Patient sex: F
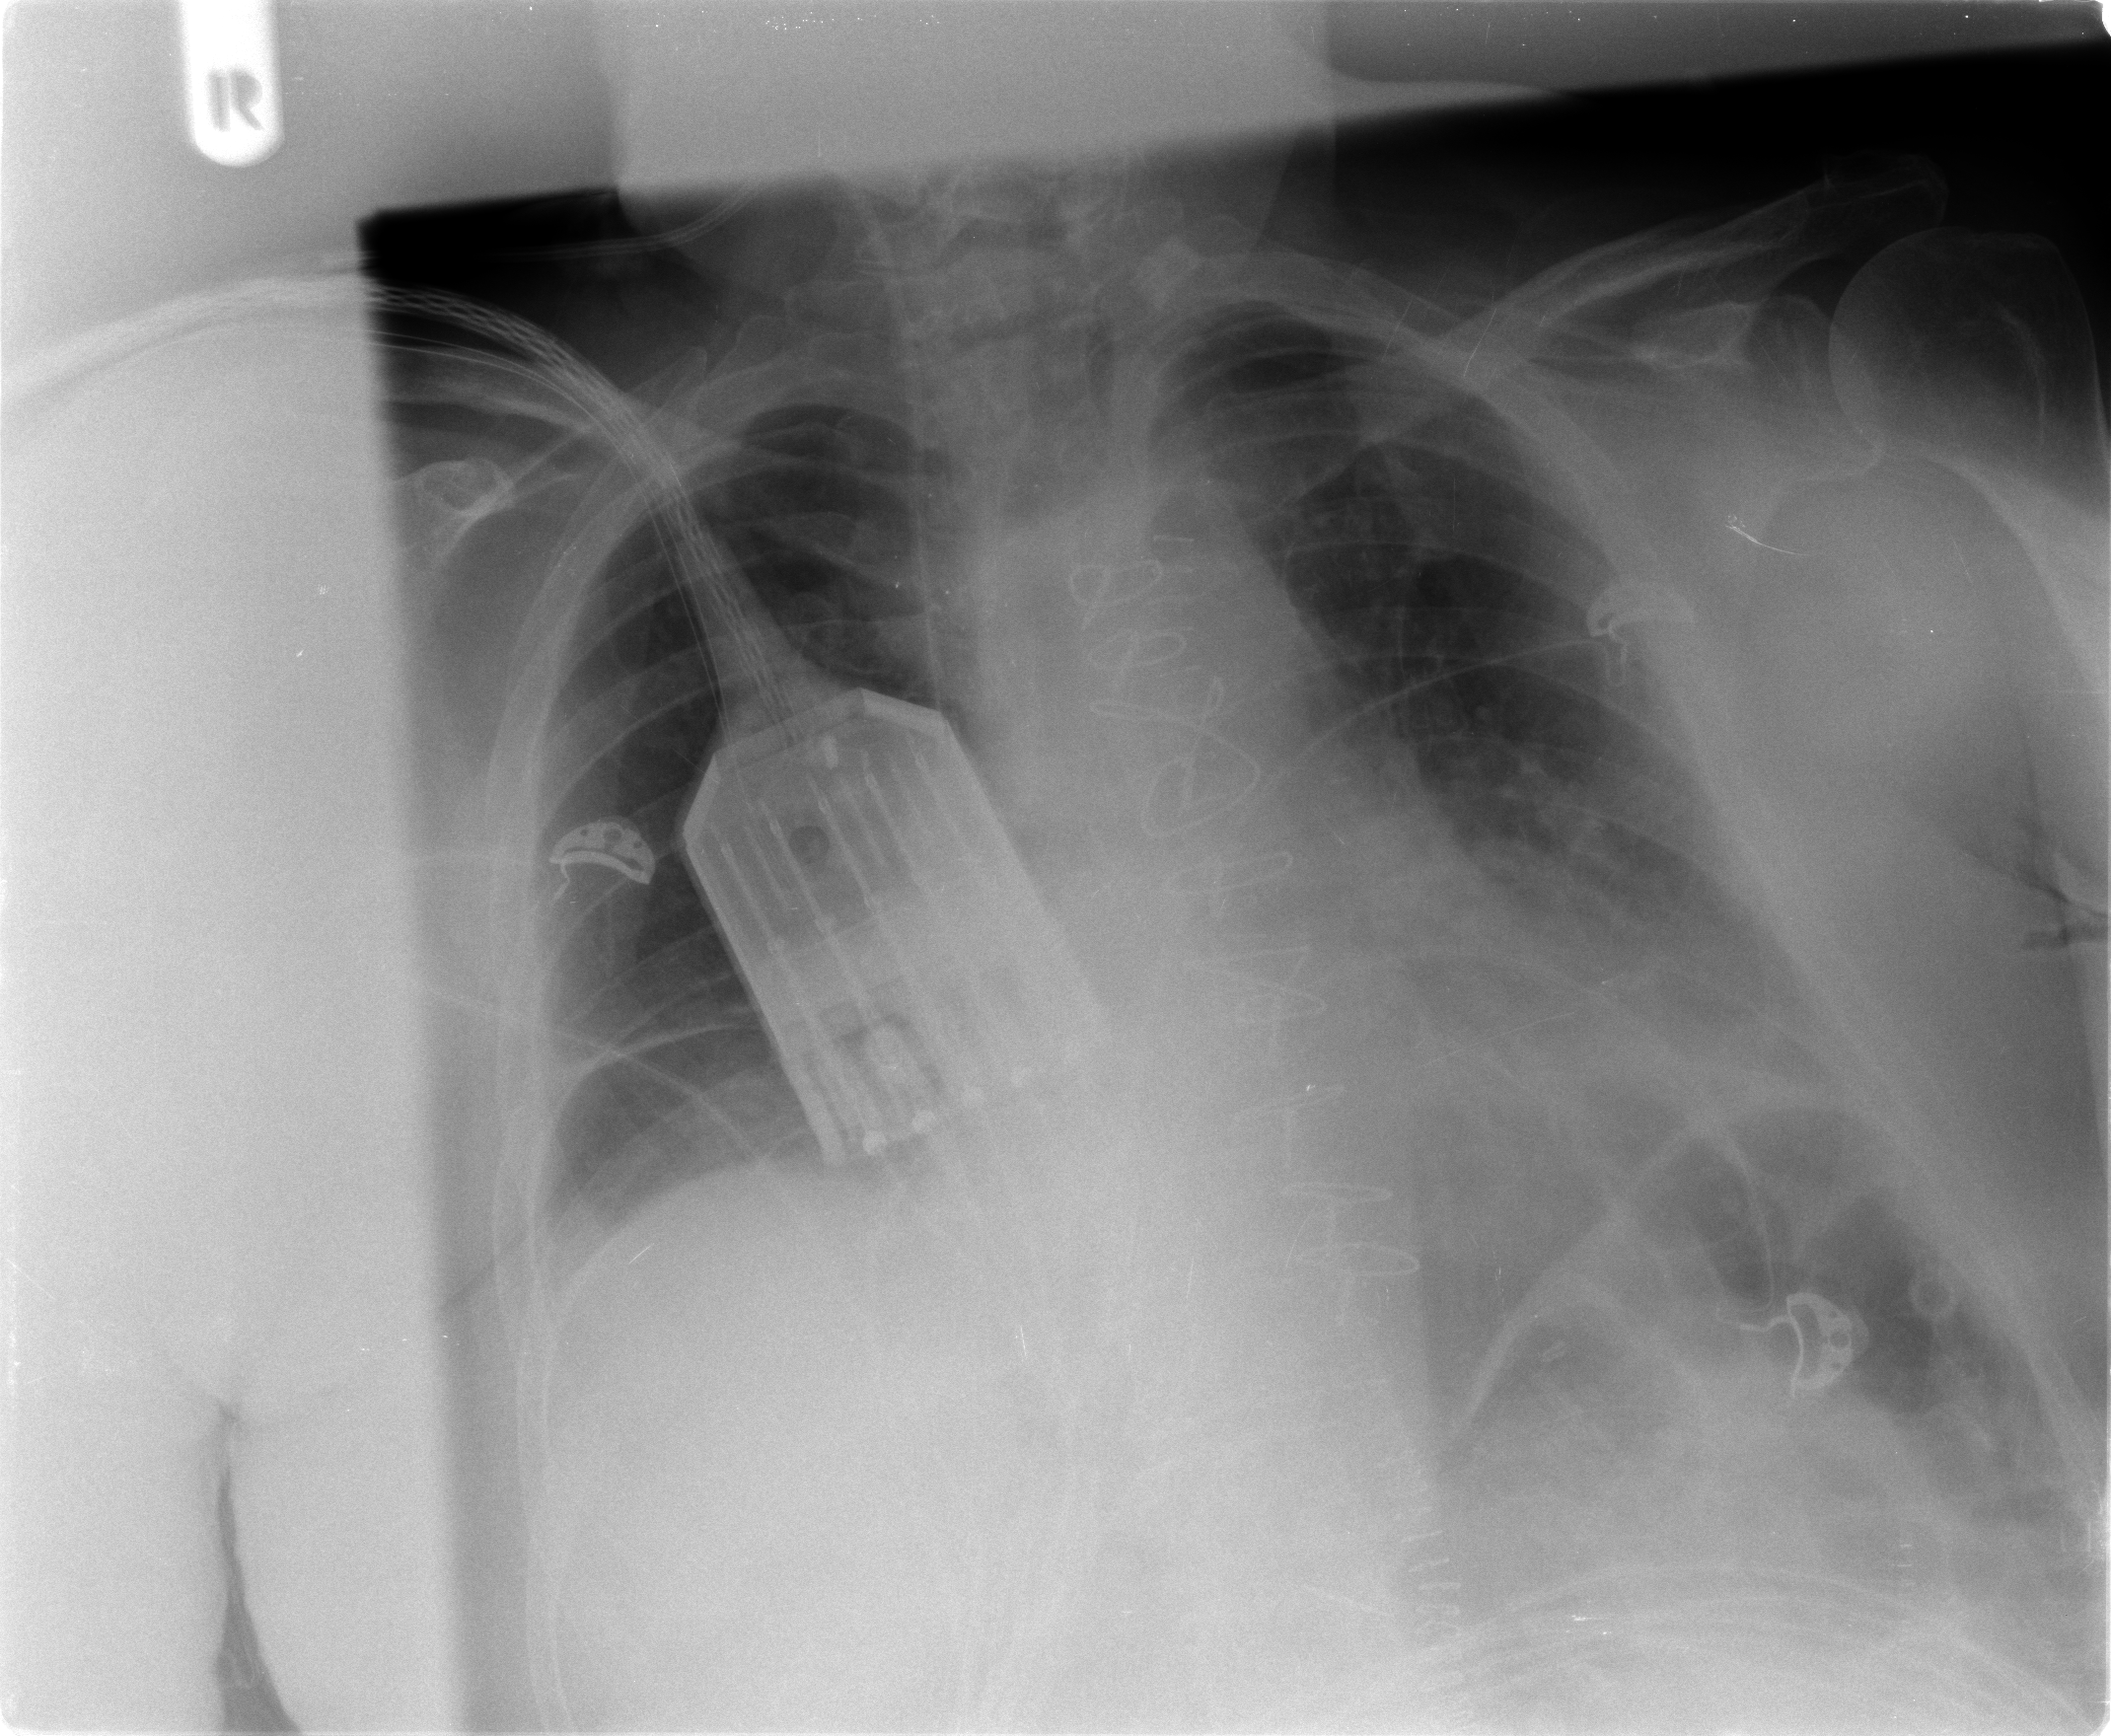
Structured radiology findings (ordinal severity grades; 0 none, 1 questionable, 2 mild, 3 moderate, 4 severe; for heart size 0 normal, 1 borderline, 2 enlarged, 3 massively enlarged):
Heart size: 2
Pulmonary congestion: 2
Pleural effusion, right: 1
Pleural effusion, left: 2
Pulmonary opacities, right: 0
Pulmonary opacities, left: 1
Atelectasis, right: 2
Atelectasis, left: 2